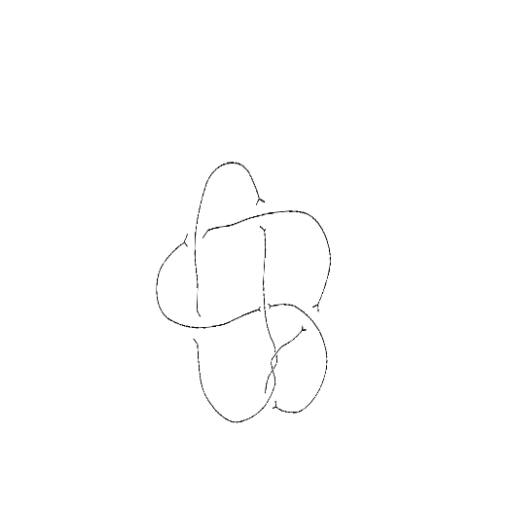
Crossing number: 8